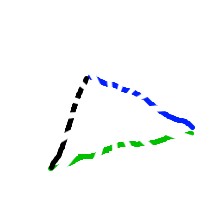
Shape: triangle